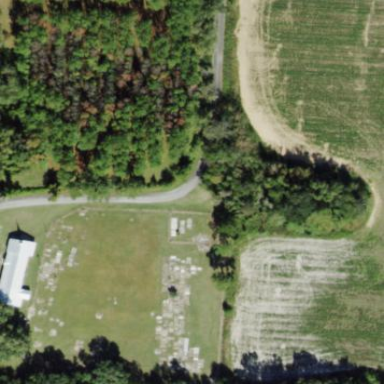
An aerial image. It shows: Grave yard.